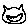
Label: cat